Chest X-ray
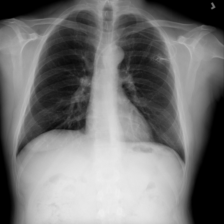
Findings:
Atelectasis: negative
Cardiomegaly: negative
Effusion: negative
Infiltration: negative
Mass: negative
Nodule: negative
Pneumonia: negative
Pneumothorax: negative
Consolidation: negative
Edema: negative
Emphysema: negative
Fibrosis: negative
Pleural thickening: negative
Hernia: negative